Question: I have an ItemsControl presenting TextBlocks, with a Separator at the bottom of each item.
My problem is that each Separator is rendered in a slightly different shade of gray - it looks really dodgy:

Here is my XAML:
'''
<ItemsControl ItemsSource="{Binding Path=Items}">
<ItemsControl.ItemsPanel>
<ItemsPanelTemplate>
<StackPanel></StackPanel>
</ItemsPanelTemplate>
</ItemsControl.ItemsPanel>
<ItemsControl.ItemTemplate>
<DataTemplate>
<StackPanel>
<TextBlock Text="{Binding}" ></TextBlock>
<Separator></Separator>
</StackPanel>
</DataTemplate>
</ItemsControl.ItemTemplate>
</ItemsControl>
'''
I have also tried using a thin border instead of the Separator, with the same result.
How can I make each line identical?
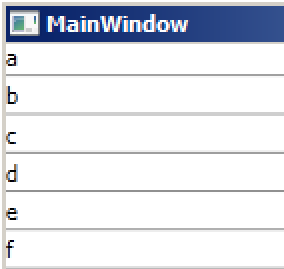
Answer: Try <URL>
'''
<ItemsControl ItemsSource="{Binding Path=Items}" SnapsToDevicePixels="True">
'''
If this doesn't help you can also try with
- <URL>